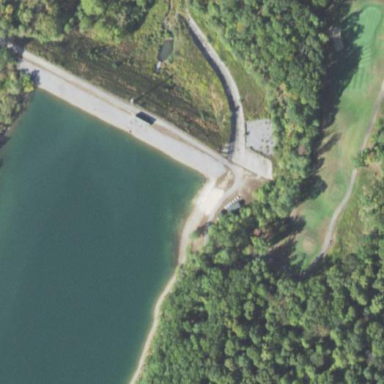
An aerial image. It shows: Dam along waterway.